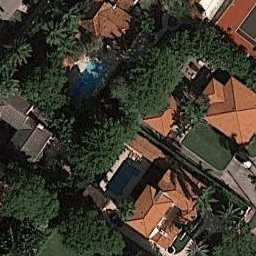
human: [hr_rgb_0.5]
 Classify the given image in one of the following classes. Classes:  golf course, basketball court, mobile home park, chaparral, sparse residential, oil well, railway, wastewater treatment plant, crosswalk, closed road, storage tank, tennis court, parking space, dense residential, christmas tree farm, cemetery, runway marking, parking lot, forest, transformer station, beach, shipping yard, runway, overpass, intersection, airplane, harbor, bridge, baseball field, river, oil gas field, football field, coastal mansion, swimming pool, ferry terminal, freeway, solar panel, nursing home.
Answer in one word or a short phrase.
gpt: coastal mansion